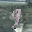
Label: 9